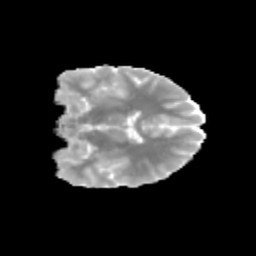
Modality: MD
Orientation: coronal
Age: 11
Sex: male
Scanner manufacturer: siemens
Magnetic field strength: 3 T
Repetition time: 3.8 s
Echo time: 0.07 s